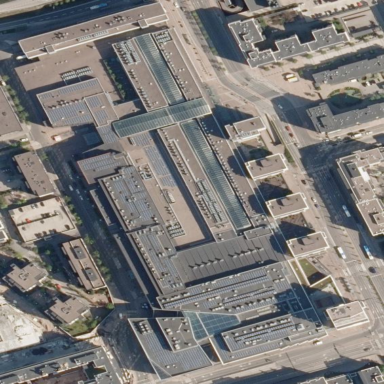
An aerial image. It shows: Retail building in mall.